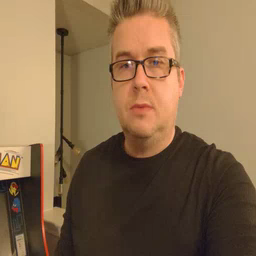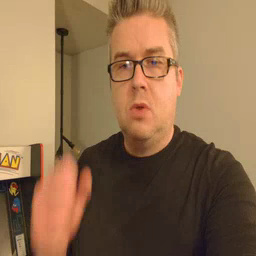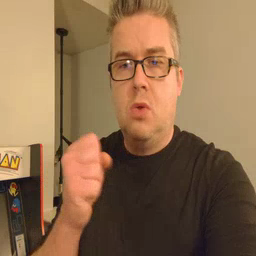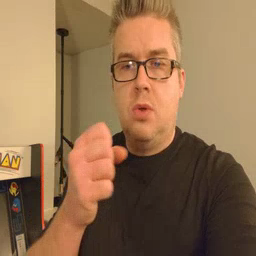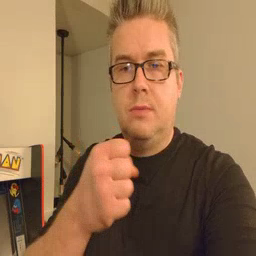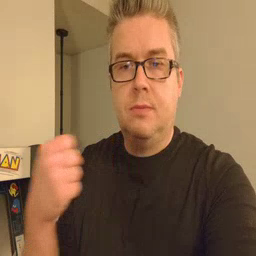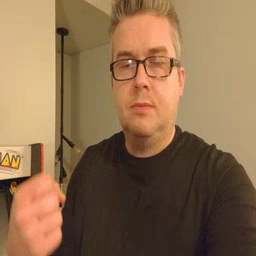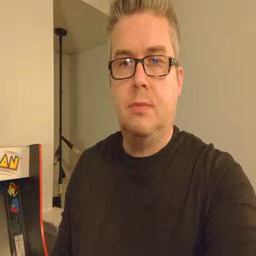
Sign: refrigerator